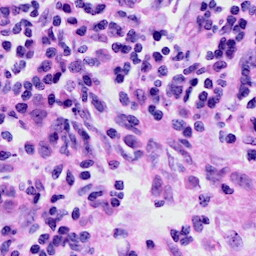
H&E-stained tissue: Cervix